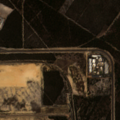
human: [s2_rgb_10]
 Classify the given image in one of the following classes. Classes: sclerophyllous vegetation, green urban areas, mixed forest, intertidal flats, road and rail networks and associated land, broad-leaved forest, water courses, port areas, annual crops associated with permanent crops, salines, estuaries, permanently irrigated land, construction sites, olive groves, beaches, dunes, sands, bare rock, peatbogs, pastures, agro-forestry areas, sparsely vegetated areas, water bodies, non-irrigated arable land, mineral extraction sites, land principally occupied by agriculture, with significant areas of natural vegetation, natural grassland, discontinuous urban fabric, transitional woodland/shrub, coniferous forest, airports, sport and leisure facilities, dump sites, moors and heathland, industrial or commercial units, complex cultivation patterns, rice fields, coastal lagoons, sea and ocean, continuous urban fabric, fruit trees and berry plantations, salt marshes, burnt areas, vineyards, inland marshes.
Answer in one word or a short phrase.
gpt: industrial or commercial units, construction sites, broad-leaved forest, coniferous forest, transitional woodland/shrub